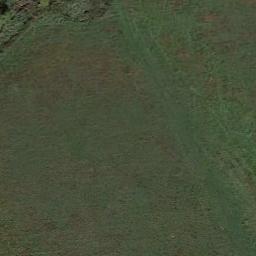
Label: meadow